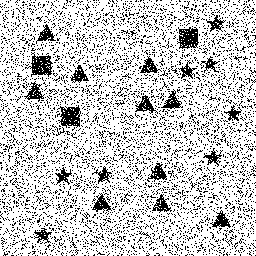
Squares: 3
Triangles: 10
Stars: 8
Total shapes: 21